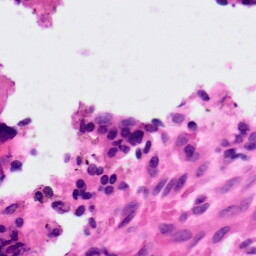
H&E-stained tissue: Ovarian